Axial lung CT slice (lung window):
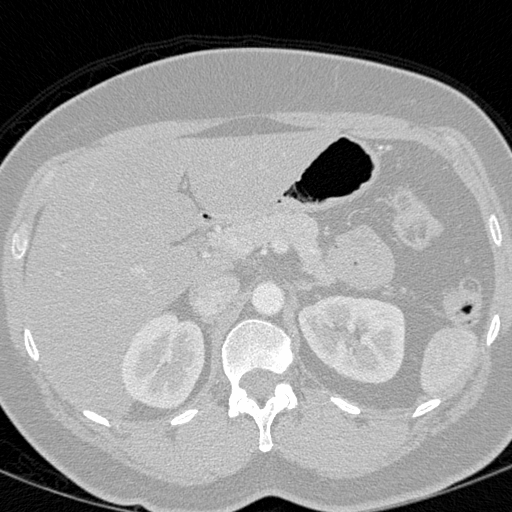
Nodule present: no